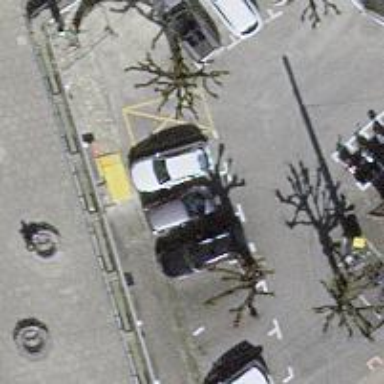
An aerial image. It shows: Car-sharing service available at this location.